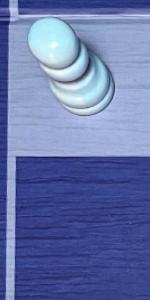
Label: Empty